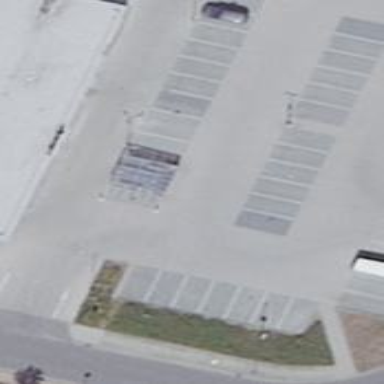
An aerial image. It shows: Road serving as parking aisle.